Interaction volume radius: 5 \u00c5
Interaction volume height: 30 \u00c5
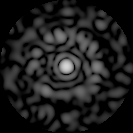
Disorder parameter: 0.8325